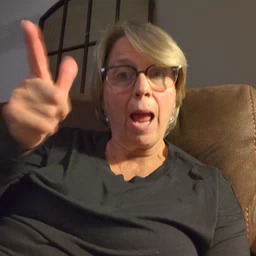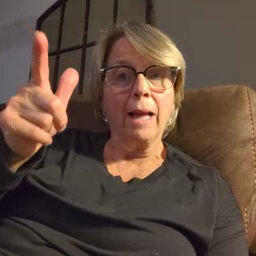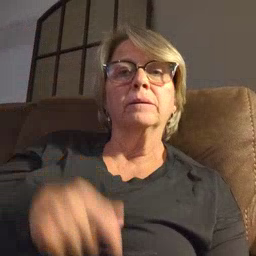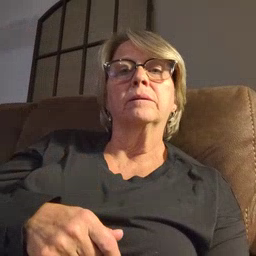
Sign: wake